Question: I'm trying to set a blurry shadow on my box. This is what I got so far.
The documentation on shadowRadius says.
> SceneKit produces soft-edged shadows by rendering the silhouettes of
geometry into a 2D shadow map and then using several weighted samples
from the shadow map to determine the strength of the shadow at each
pixel in the rendered scene. This property controls the radius of
shadow map sampling. Lower numbers result in shadows with sharply
defined, pixelated edges; higher numbers result in blurry shadows.
this is my shadow setup code
'''
func setupShadow(){
spotLight.castsShadow = true
spotLight.shadowRadius = 30000
spotLight.shadowBias = 1
spotLight.shadowColor = UIColor.blackColor()
}
'''
As you can see, the shadow radius is set to a huge number but the shadow remains edgy. In fact, blurriness does not even change if shadowRadius changes. What am I doing wrong?
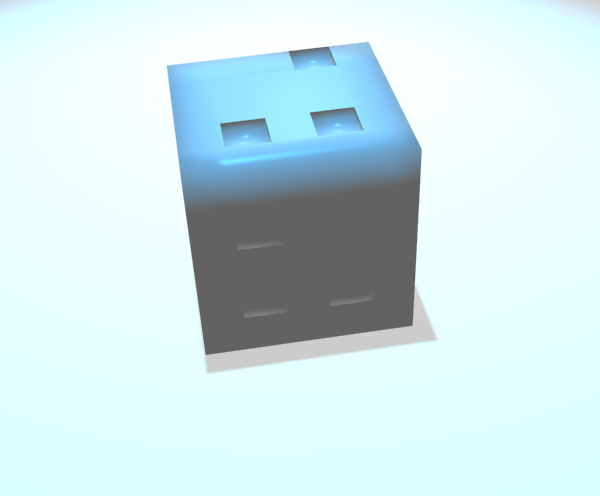
Answer: You probably want a smaller radius (like [1; 3]).
Then on iOS you also need to specify the number of sample using (because the default is only 1 sample on iOS which implies no blur).
Beware that increasing the number of samples will improve the quality but it has a significant impact on performance.